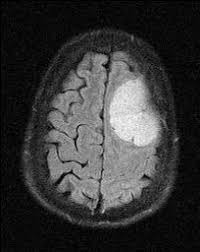
Label: meningioma